Interaction volume radius: 10 \u00c5
Interaction volume height: 10 \u00c5
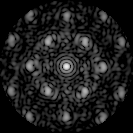
Disorder parameter: 0.3877